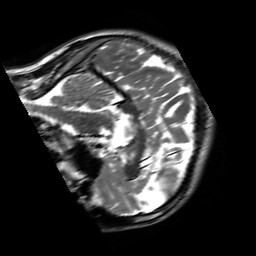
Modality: T2w
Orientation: sagittal
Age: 24
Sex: male
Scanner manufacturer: siemens
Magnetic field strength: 3 T
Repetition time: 8.53 s
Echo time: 0.091 s